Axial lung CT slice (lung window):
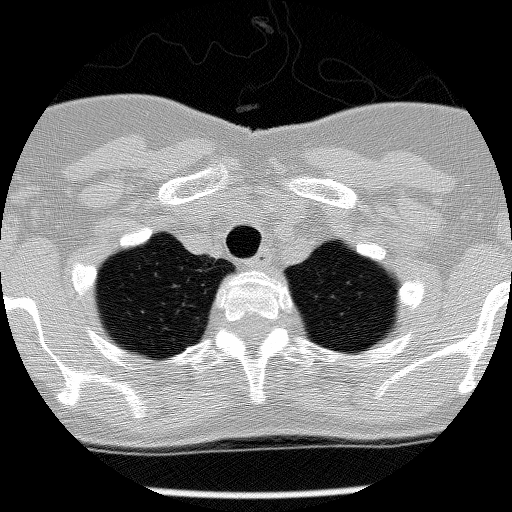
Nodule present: no